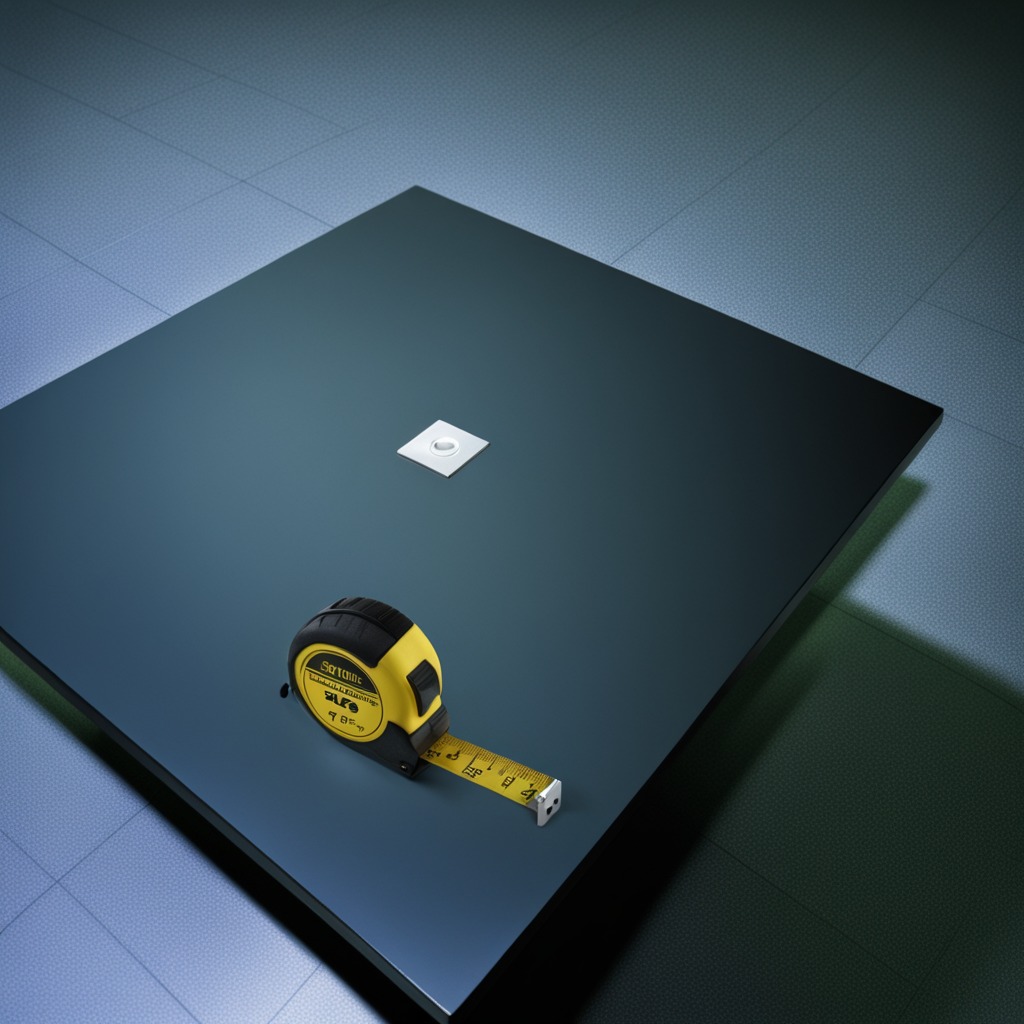
A measuring tape is lying on the clean empty table in a railway signal maintenance room.